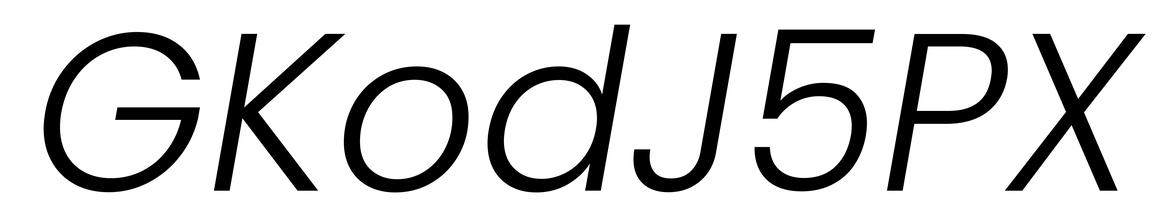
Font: Poppins-LightItalic